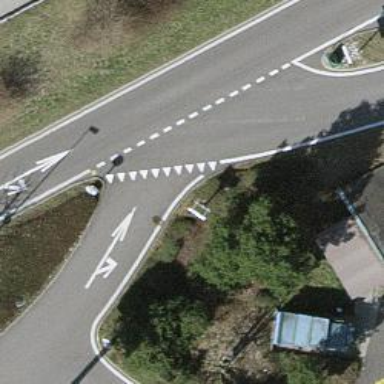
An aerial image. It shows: Road with "give way" sign.